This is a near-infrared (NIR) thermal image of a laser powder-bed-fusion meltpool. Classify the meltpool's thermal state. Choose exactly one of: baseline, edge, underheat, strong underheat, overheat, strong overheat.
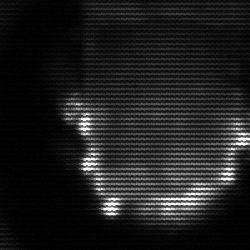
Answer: baseline